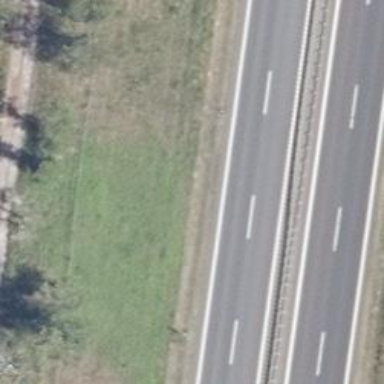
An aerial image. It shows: Asphalt motorway.